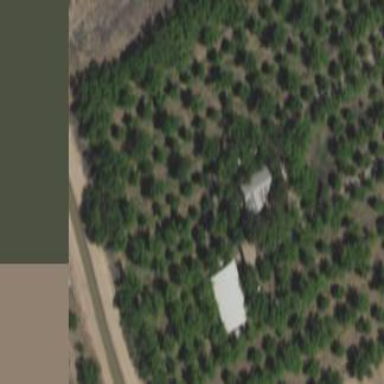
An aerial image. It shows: Orchard.